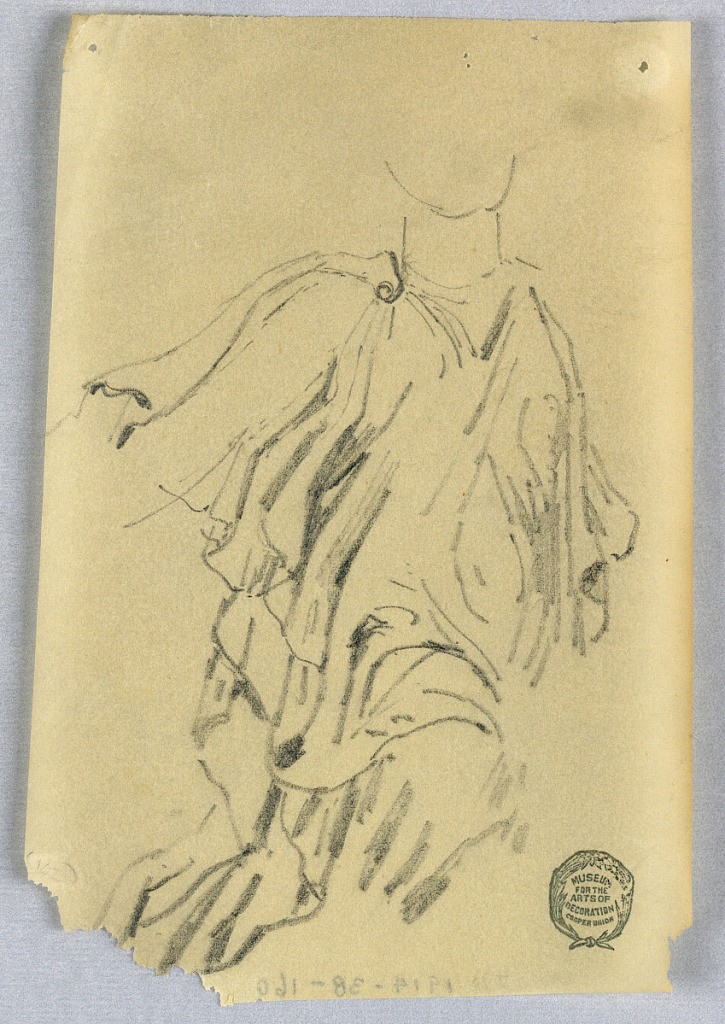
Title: Drapery Study
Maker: Francis Augustus Lathrop, American, 1849–1909
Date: ca. 1895
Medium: Graphite on tracing paper
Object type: Drawing
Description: Moving figure, facing frontally, his right arm extended to the left.